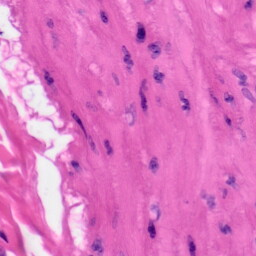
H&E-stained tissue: Skin